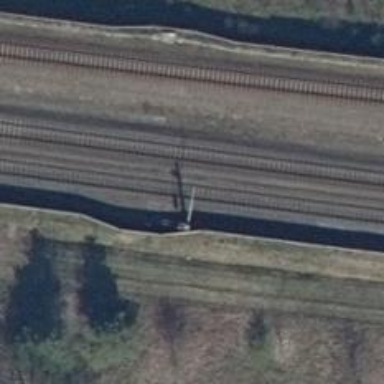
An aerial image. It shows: Railway milestone with catenary mast.